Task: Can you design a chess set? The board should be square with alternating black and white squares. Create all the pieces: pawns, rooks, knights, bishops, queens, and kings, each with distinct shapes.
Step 3425:
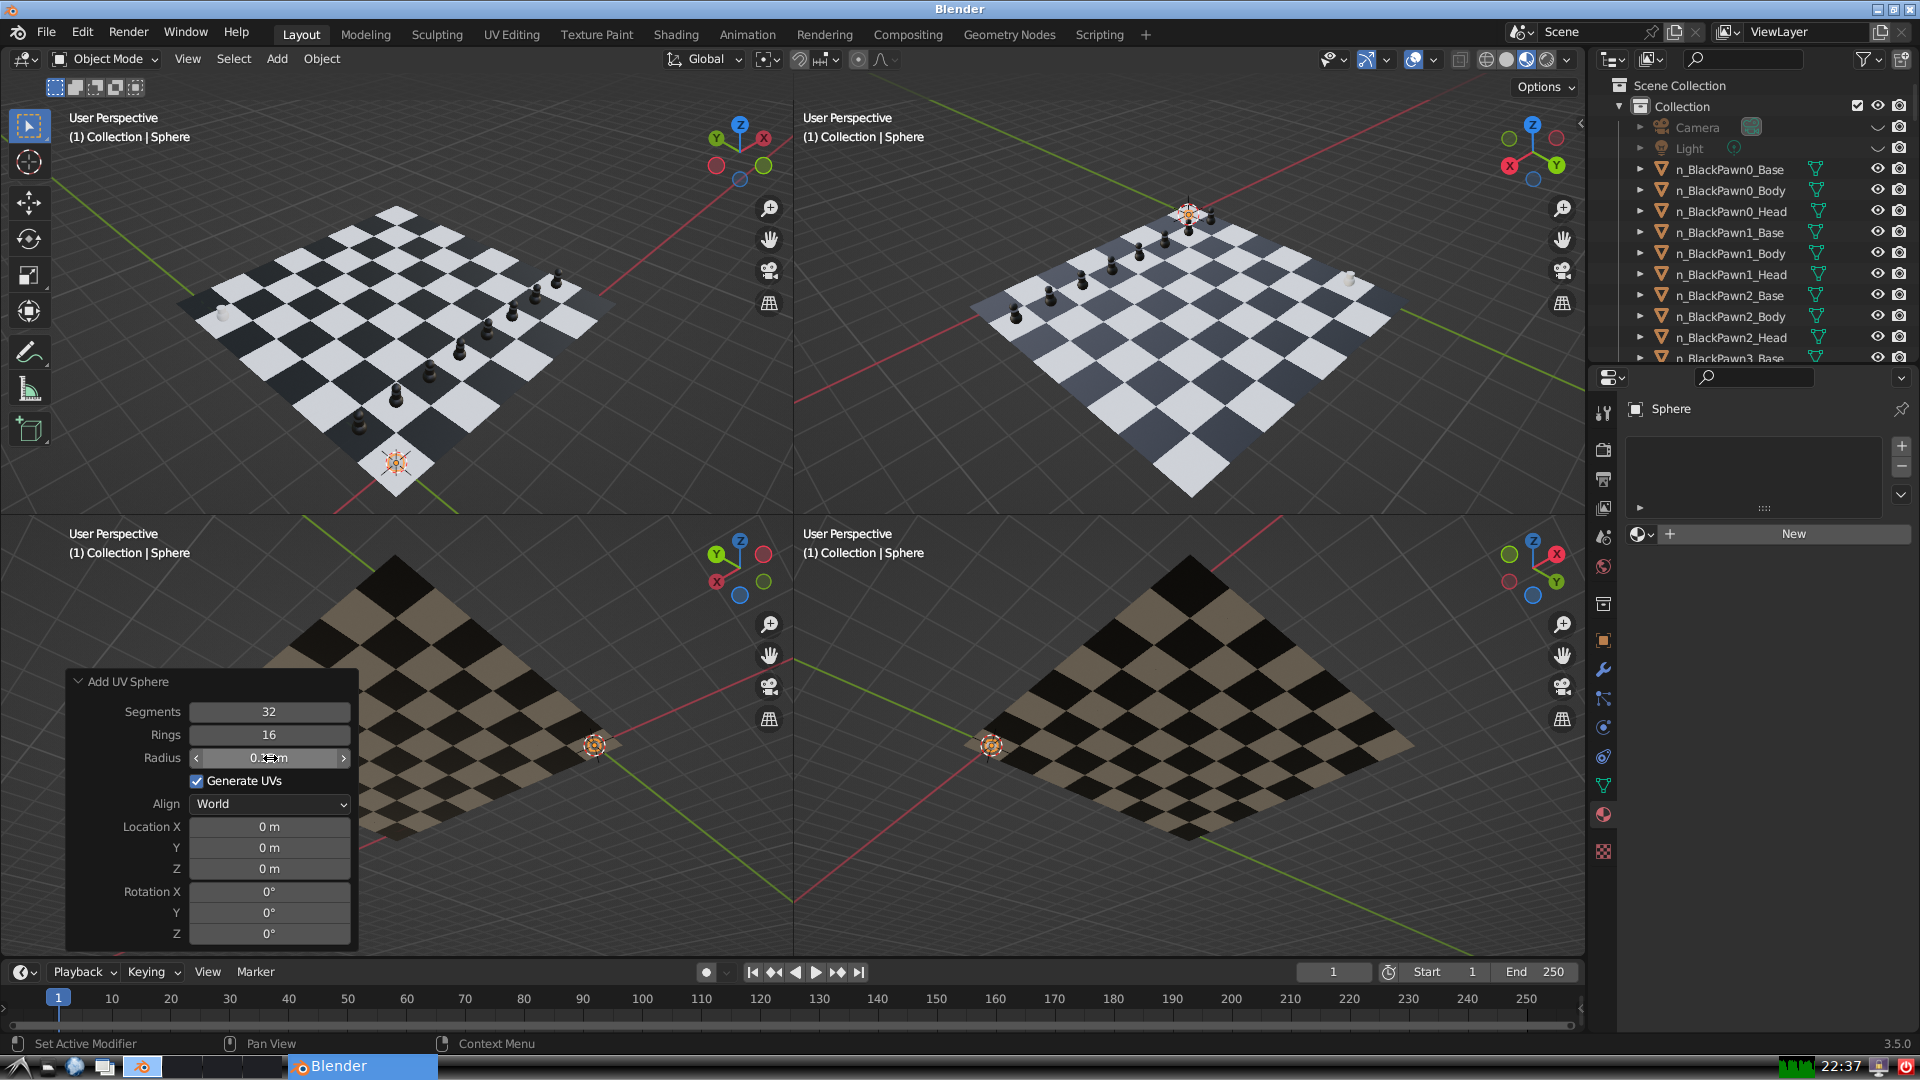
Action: click: no